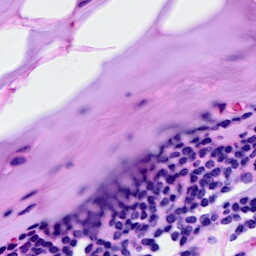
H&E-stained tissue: Breast